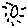
Label: sun